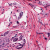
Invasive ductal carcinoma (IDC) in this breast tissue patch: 0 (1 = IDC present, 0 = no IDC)